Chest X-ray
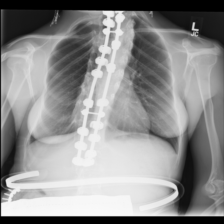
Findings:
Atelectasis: negative
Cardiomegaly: negative
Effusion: negative
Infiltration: negative
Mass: negative
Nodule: negative
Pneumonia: negative
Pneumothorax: negative
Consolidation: negative
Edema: negative
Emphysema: negative
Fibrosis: negative
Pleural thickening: negative
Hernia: negative